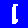
Digit: 1